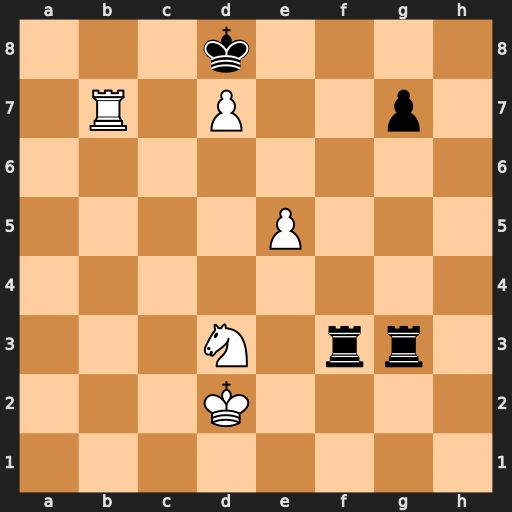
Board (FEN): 3k4/1R1P2p1/8/4P3/8/3N1rr1/3K4/8
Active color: w
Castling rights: -
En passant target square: -
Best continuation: Nc5 Ke7 Rb8 Rg2+ Ke1 Re3+ Kd1 Rd3+ Nxd3